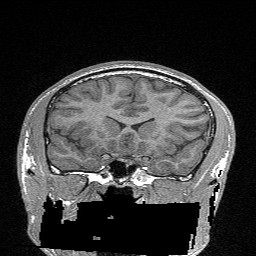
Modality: FLASH
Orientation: sagittal
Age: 26
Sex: male